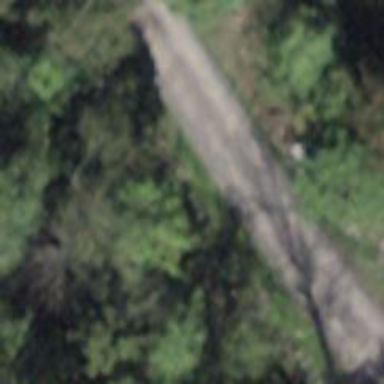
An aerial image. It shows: Service road with pebblestone surface of grade1 tracktype.